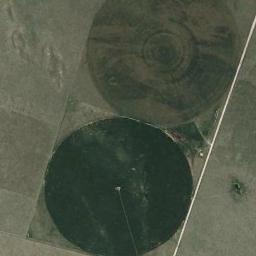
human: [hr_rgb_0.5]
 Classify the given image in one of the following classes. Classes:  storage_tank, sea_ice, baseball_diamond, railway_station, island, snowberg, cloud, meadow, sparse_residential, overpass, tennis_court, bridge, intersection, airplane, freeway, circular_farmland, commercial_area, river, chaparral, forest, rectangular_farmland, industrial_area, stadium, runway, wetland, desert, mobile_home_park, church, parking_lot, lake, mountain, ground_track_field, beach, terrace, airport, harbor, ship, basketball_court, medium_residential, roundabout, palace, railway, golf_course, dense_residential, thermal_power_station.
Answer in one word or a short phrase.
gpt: circular_farmland